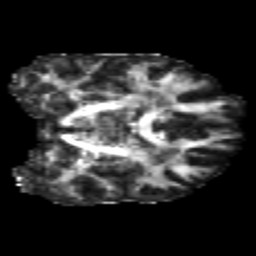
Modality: FA
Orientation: coronal
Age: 21
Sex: male
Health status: healthy
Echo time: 0.074 s